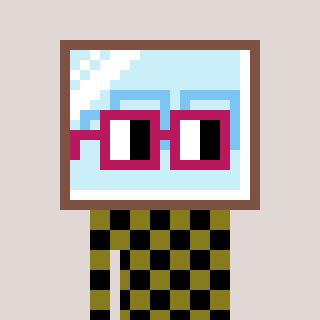
a pixel art character with square dark red glasses, a mirror-shaped head and a gunk-colored body on a warm background